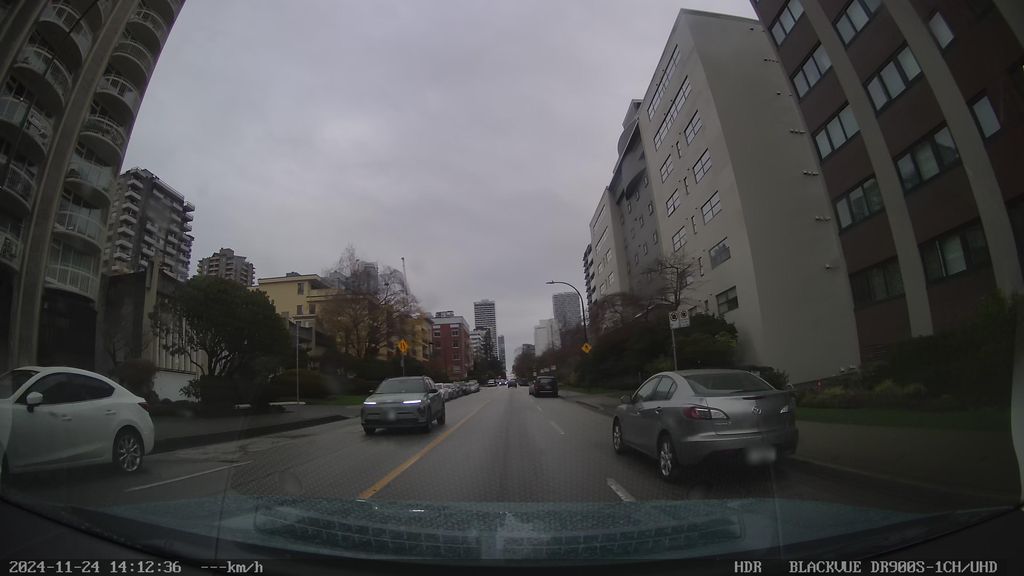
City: vancouver